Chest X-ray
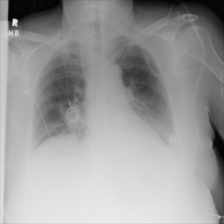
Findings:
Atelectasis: negative
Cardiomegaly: negative
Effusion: negative
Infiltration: negative
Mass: negative
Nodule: negative
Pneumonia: negative
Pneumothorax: negative
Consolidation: negative
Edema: negative
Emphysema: negative
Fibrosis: negative
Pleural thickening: negative
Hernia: negative